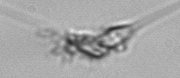
Label: Asterionellopsis_glacialis